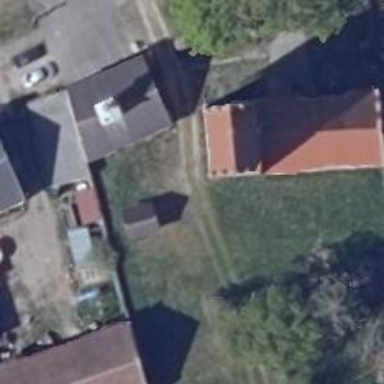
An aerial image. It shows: Driveway with grass surface.